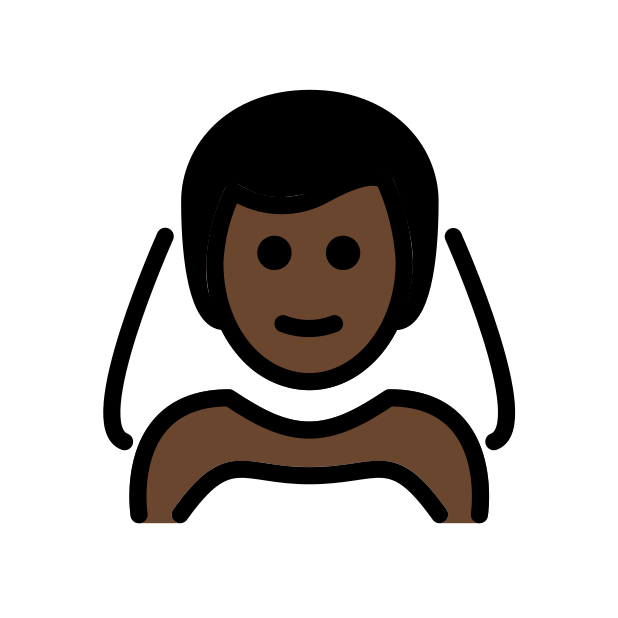
man with veil: dark skin tone